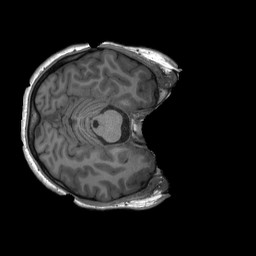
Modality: T1w
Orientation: axial
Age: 22
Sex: male
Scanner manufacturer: siemens
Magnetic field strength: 3 T
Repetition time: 2.3 s
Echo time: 0.00232 s